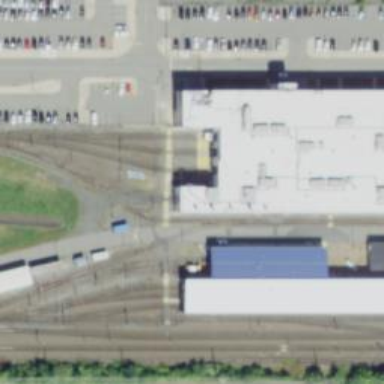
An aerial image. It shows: Light rail tunnel with electrified contact line passing through building passage in service yard.